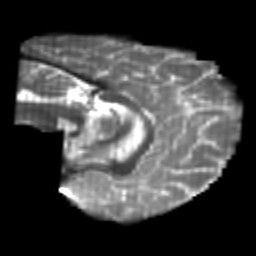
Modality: T2w
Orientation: sagittal
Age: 26
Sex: male
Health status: healthy
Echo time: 0.074 s